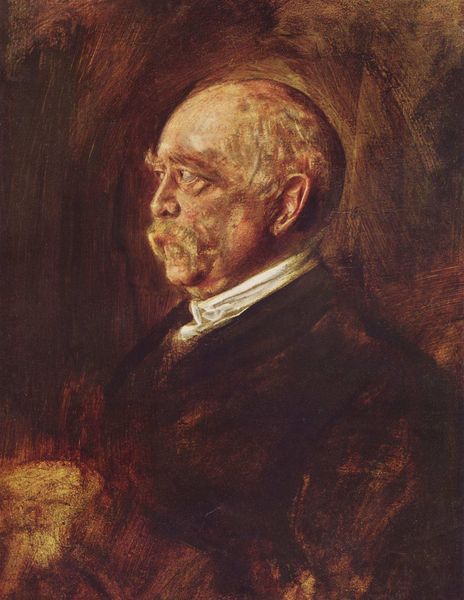
Titel: Porträt Otto Fürst von Bismarck
Künstler: Franz von Lenbach
Standort: München
Institution: Städtische Galerie im Lenbachhaus
Schlagwörter: dunkel, gemälde, hand, kopf, mann, weiß, ocker, braun, dunkelbraun, frisur, grau, hell, hintergrund, licht, mund, nase, ohr, profil, schwarz, stirn, ölbild, blick, rot, schal, tuch, beige, hochformat, malerei, alt, anzug, bart, blond, hemd, jacke, schnurrbart, arm, arme, augen, falten, gesicht, inkarnat, kragen, mensch, silber, ärmel, bild, bildnis, herr, hände, portrait, porträt, öl, auge, haare, mantel, person, augenbrauen, kinn, ohren, rosa, schulter, schultern, traurig, stock, deutschland, wangen, umrisse, alter mann, studie, kahl, frack, falte, gefaltet, schnurbart, ernst, streng, glanz, glatze, grimmig, halstuch, seitenansicht, um 1900, menzel, wange, aufstützen, hemdkragen, sakko, schnauzbart, schnauzer, tränensäcke, jacket, striche, alter, links, seite, höhlen, bismarck, dunkler hintergrund, fürst, franz, politiker, halbglatze, otto, beerdigung, verschwommen, stirnglatze, wangenknochen, halbprofil, verwischt, narbe, dreiviertelporträt, brauntöne, aufgestützt, adern, kaiserzeit, backe, lenbach, pinselstriche, unternehmer, lichtquelle, kaiserreich, weißer kragen, kanzler, reichskanzler, bismark, erdtöne, von, adolph menzel, blic, glatzkopf, schalkragen, dreiviertelportrait, tränensack, halbglaze, eiserner kanzler, otto von bismarck, mentzel, glazte, buschige augenbrauen, adolph mentzel, aufenbraue, reichkanzler, stirnader, zut, autoritär